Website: home-depot
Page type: billing-address
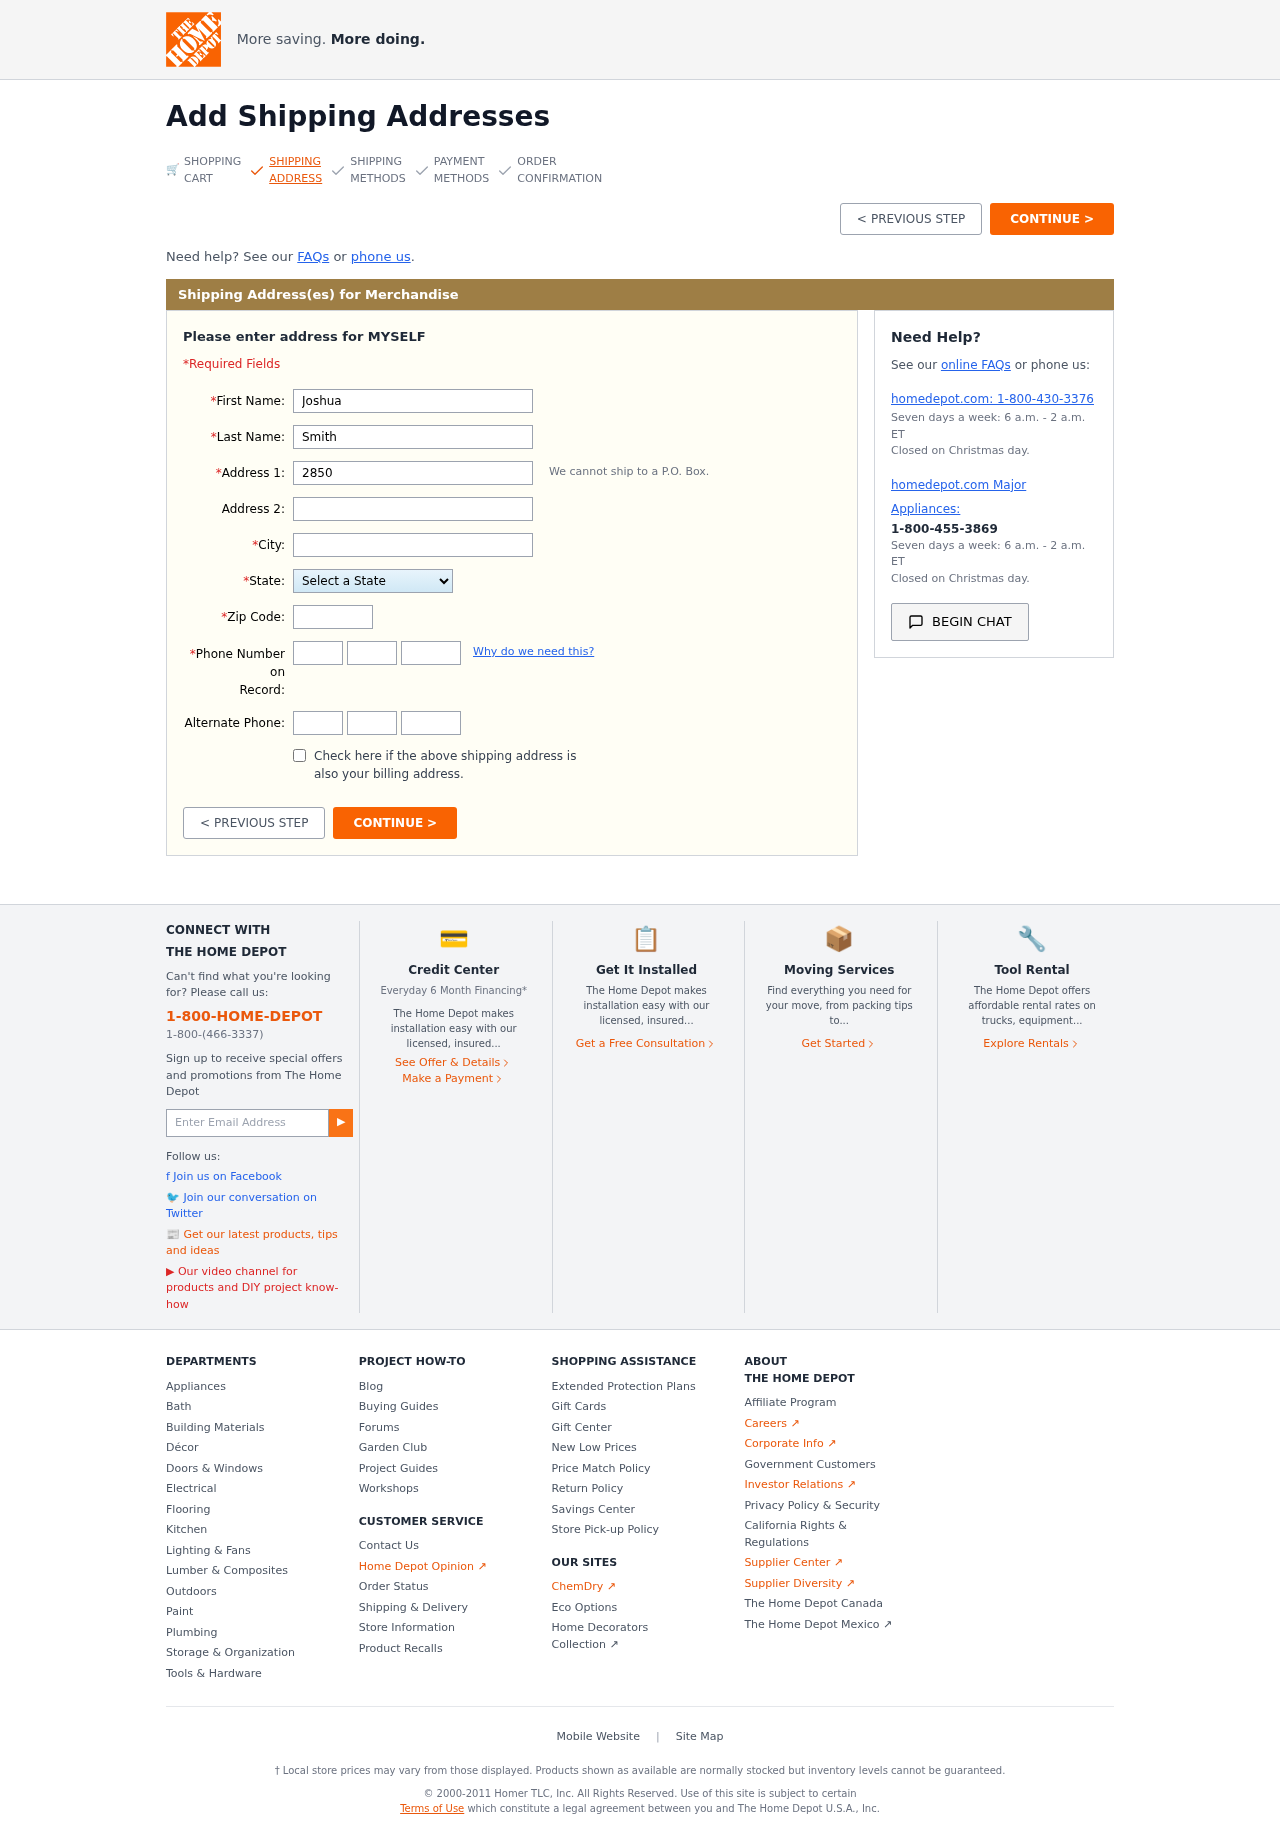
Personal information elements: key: PII_STATE
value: Alaska
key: PII_FIRSTNAME
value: Joshua
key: PII_LASTNAME
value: Smith
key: PII_STREET
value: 2850 Bullock Square
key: PII_STREET2
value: Apt. 590
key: PII_CITY
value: North Janettown
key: PII_POSTCODE
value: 54009
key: PII_PHONE_AREA
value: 597
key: PII_PHONE_PREFIX
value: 258
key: PII_PHONE_LINE
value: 8340